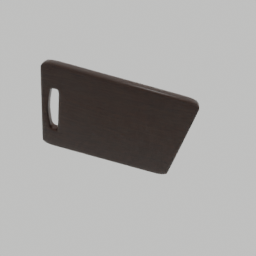
Label: tools